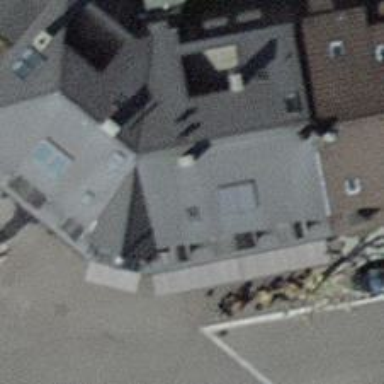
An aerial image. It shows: Café that also functions as bakery.